Platform: macOS
Application: Arc Browser
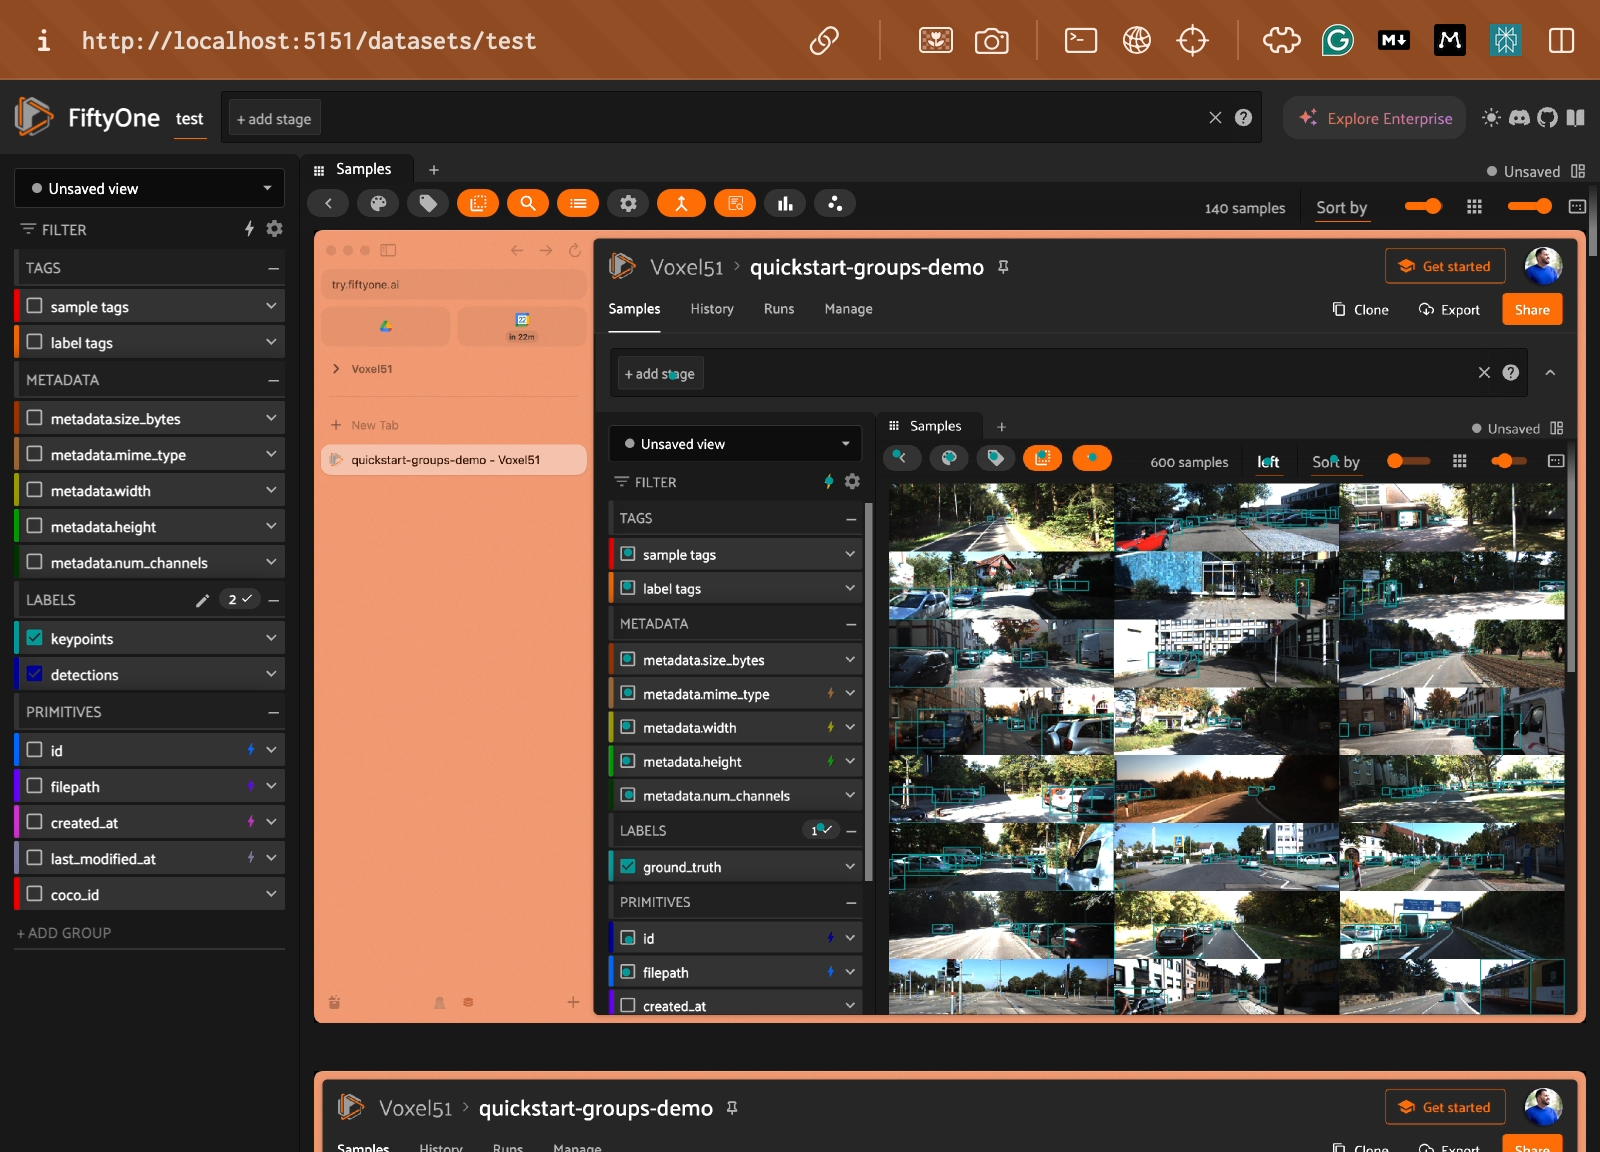
task_description: Hide the sidebar
action_type: click
element_info: Icon
steps_since_start: 1